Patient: sex F, age 54
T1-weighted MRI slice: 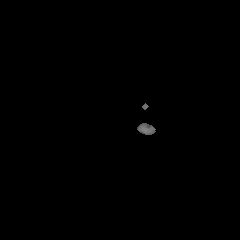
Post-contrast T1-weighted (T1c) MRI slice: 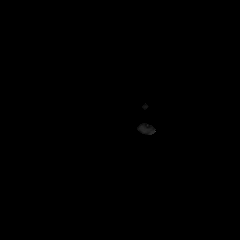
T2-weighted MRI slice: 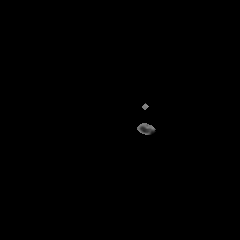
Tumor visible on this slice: no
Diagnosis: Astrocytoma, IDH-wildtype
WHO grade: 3